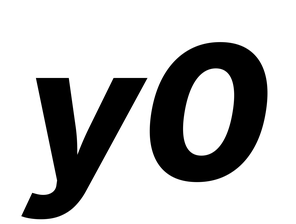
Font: Inter-Italic_ExtraBold_Italic